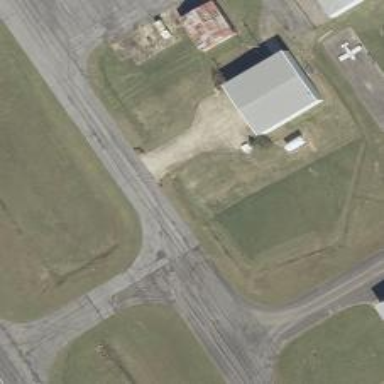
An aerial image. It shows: Image of taxiway at airport.